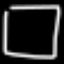
Label: square